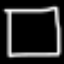
Label: square